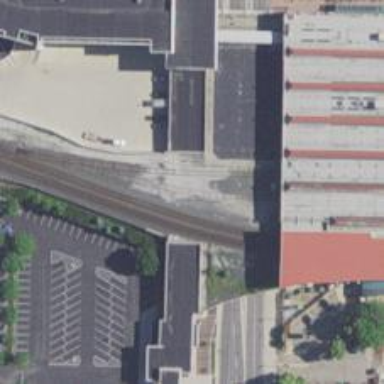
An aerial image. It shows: Railway siding with rails.